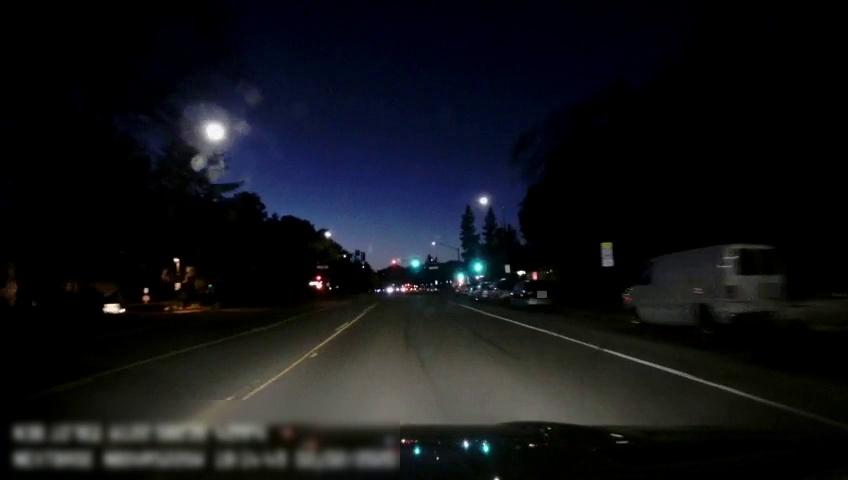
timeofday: Night
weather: Other
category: Drivable Space
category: Vehicles | SUV
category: Vehicles | Car
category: Vehicles | SUV
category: Vehicles | Truck
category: Vehicles | SUV
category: Vehicles | Van
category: Vehicles | SUV
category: Lanes | Opposite Lane
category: Lanes | Current Lane
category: Lanes | Current Lane
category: Lanes | Alternate Lane
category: Lanes | Alternate Lane
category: Traffic | Lights